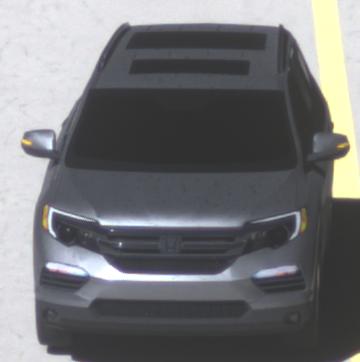
Make: Honda
Model: Pilot
Detailed model: 3
Model produced from: 2015
Model produced until: 2022
Doors: 5
Color: gray
Road condition: dry road
Daytime: morning or afternoon
Contrast: high contrast